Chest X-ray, PA view. Patient: 68 years old, sex M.
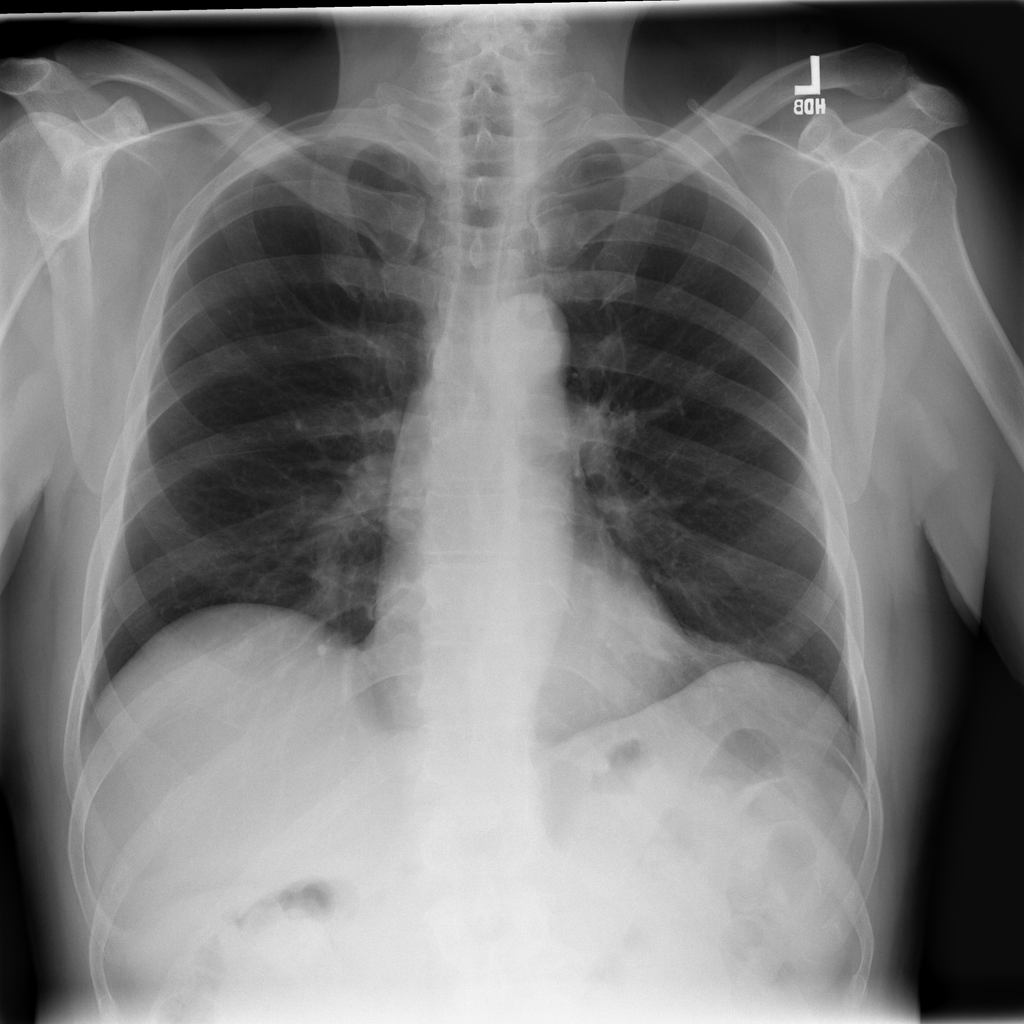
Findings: No Finding